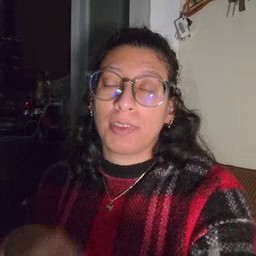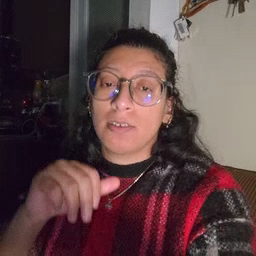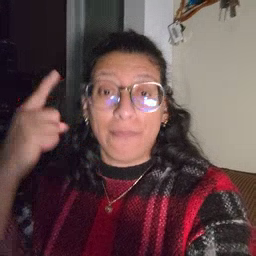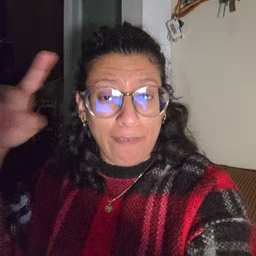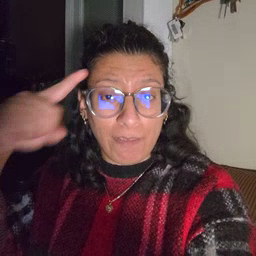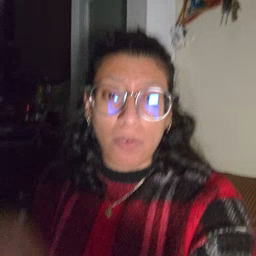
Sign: for